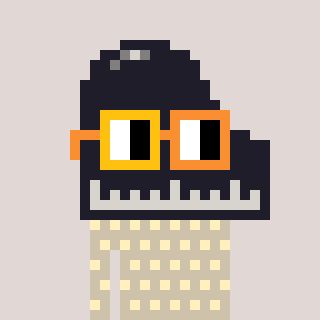
a pixel art character with square yellow and orange glasses, a piano-shaped head and a bege-colored body on a warm background